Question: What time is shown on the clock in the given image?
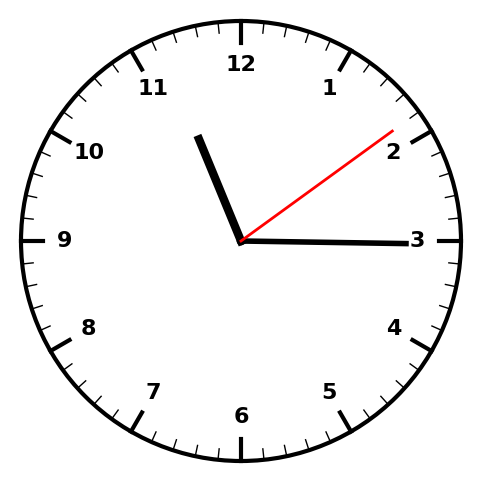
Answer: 11:15:09